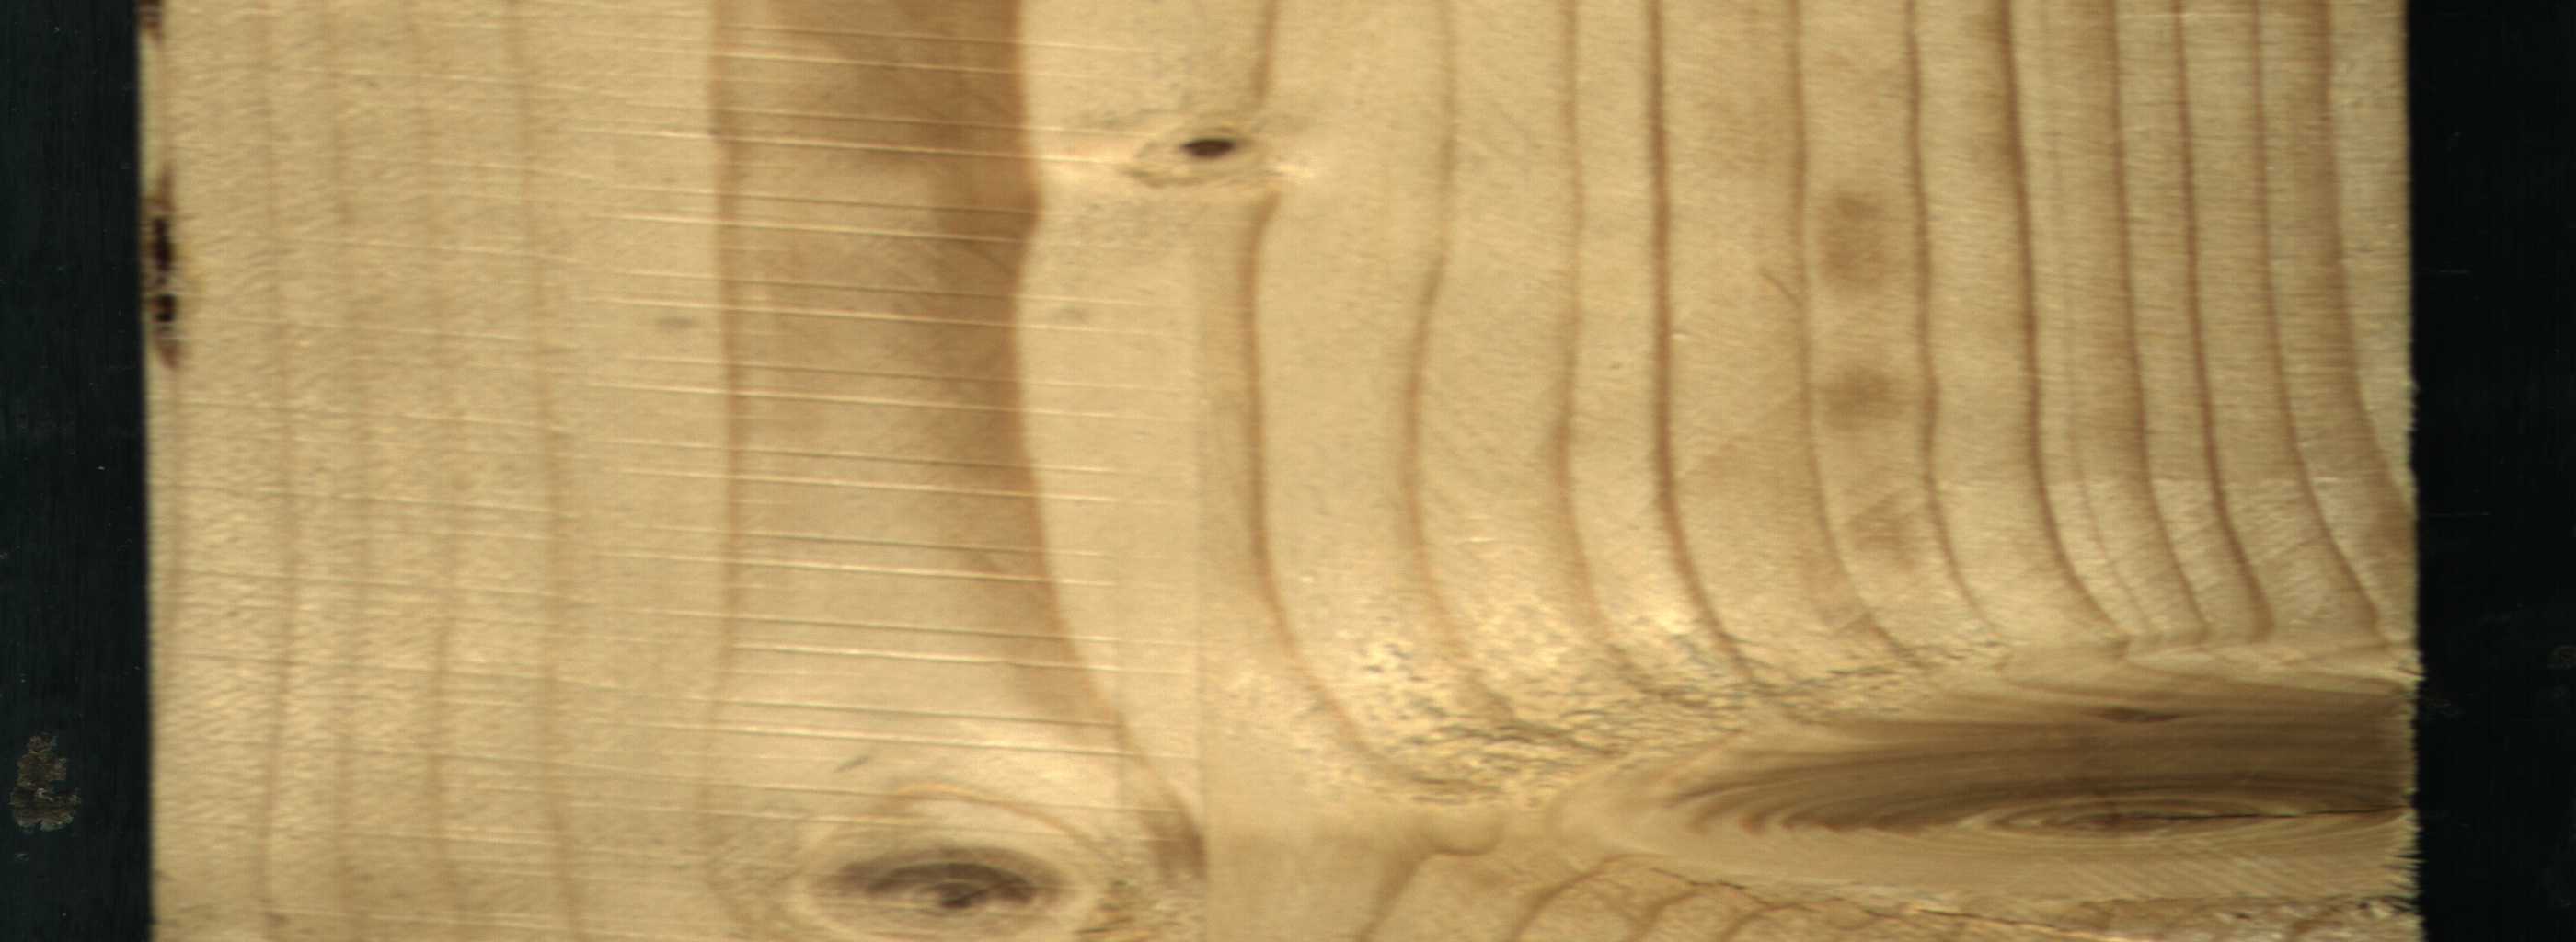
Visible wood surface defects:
resin
resin
knot_with_crack
Dead_Knot
Live_Knot